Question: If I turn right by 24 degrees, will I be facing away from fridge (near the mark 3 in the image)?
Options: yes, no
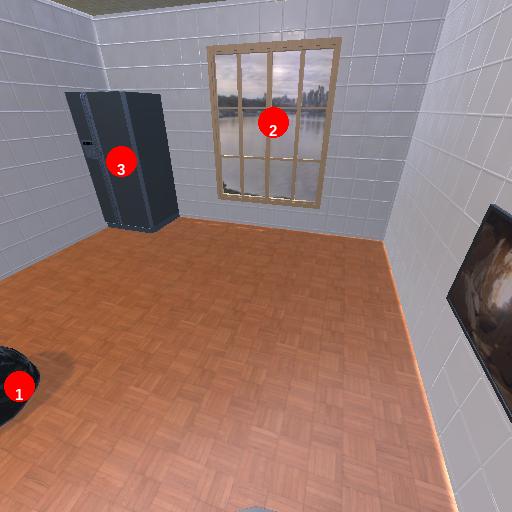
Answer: yes